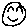
Label: smiley face